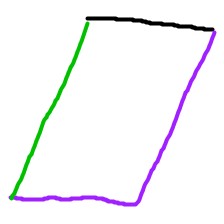
Shape: parallelogram